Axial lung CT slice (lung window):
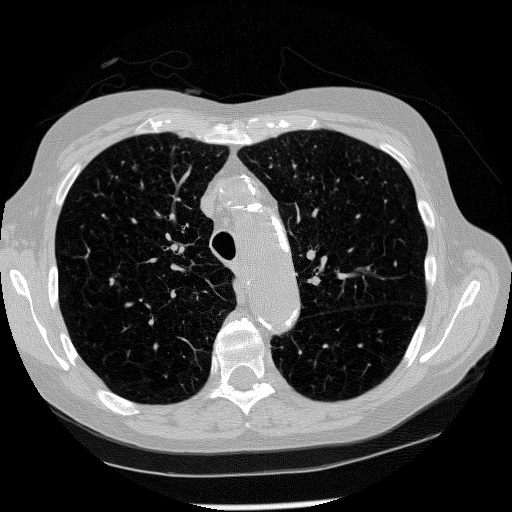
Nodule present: no